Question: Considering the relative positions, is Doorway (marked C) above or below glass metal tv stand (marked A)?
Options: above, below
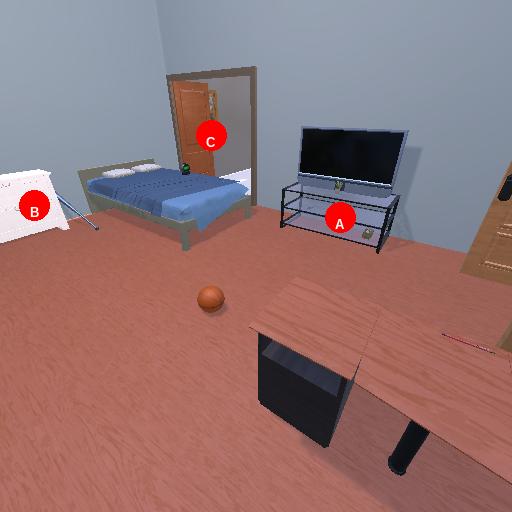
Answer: above